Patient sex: F
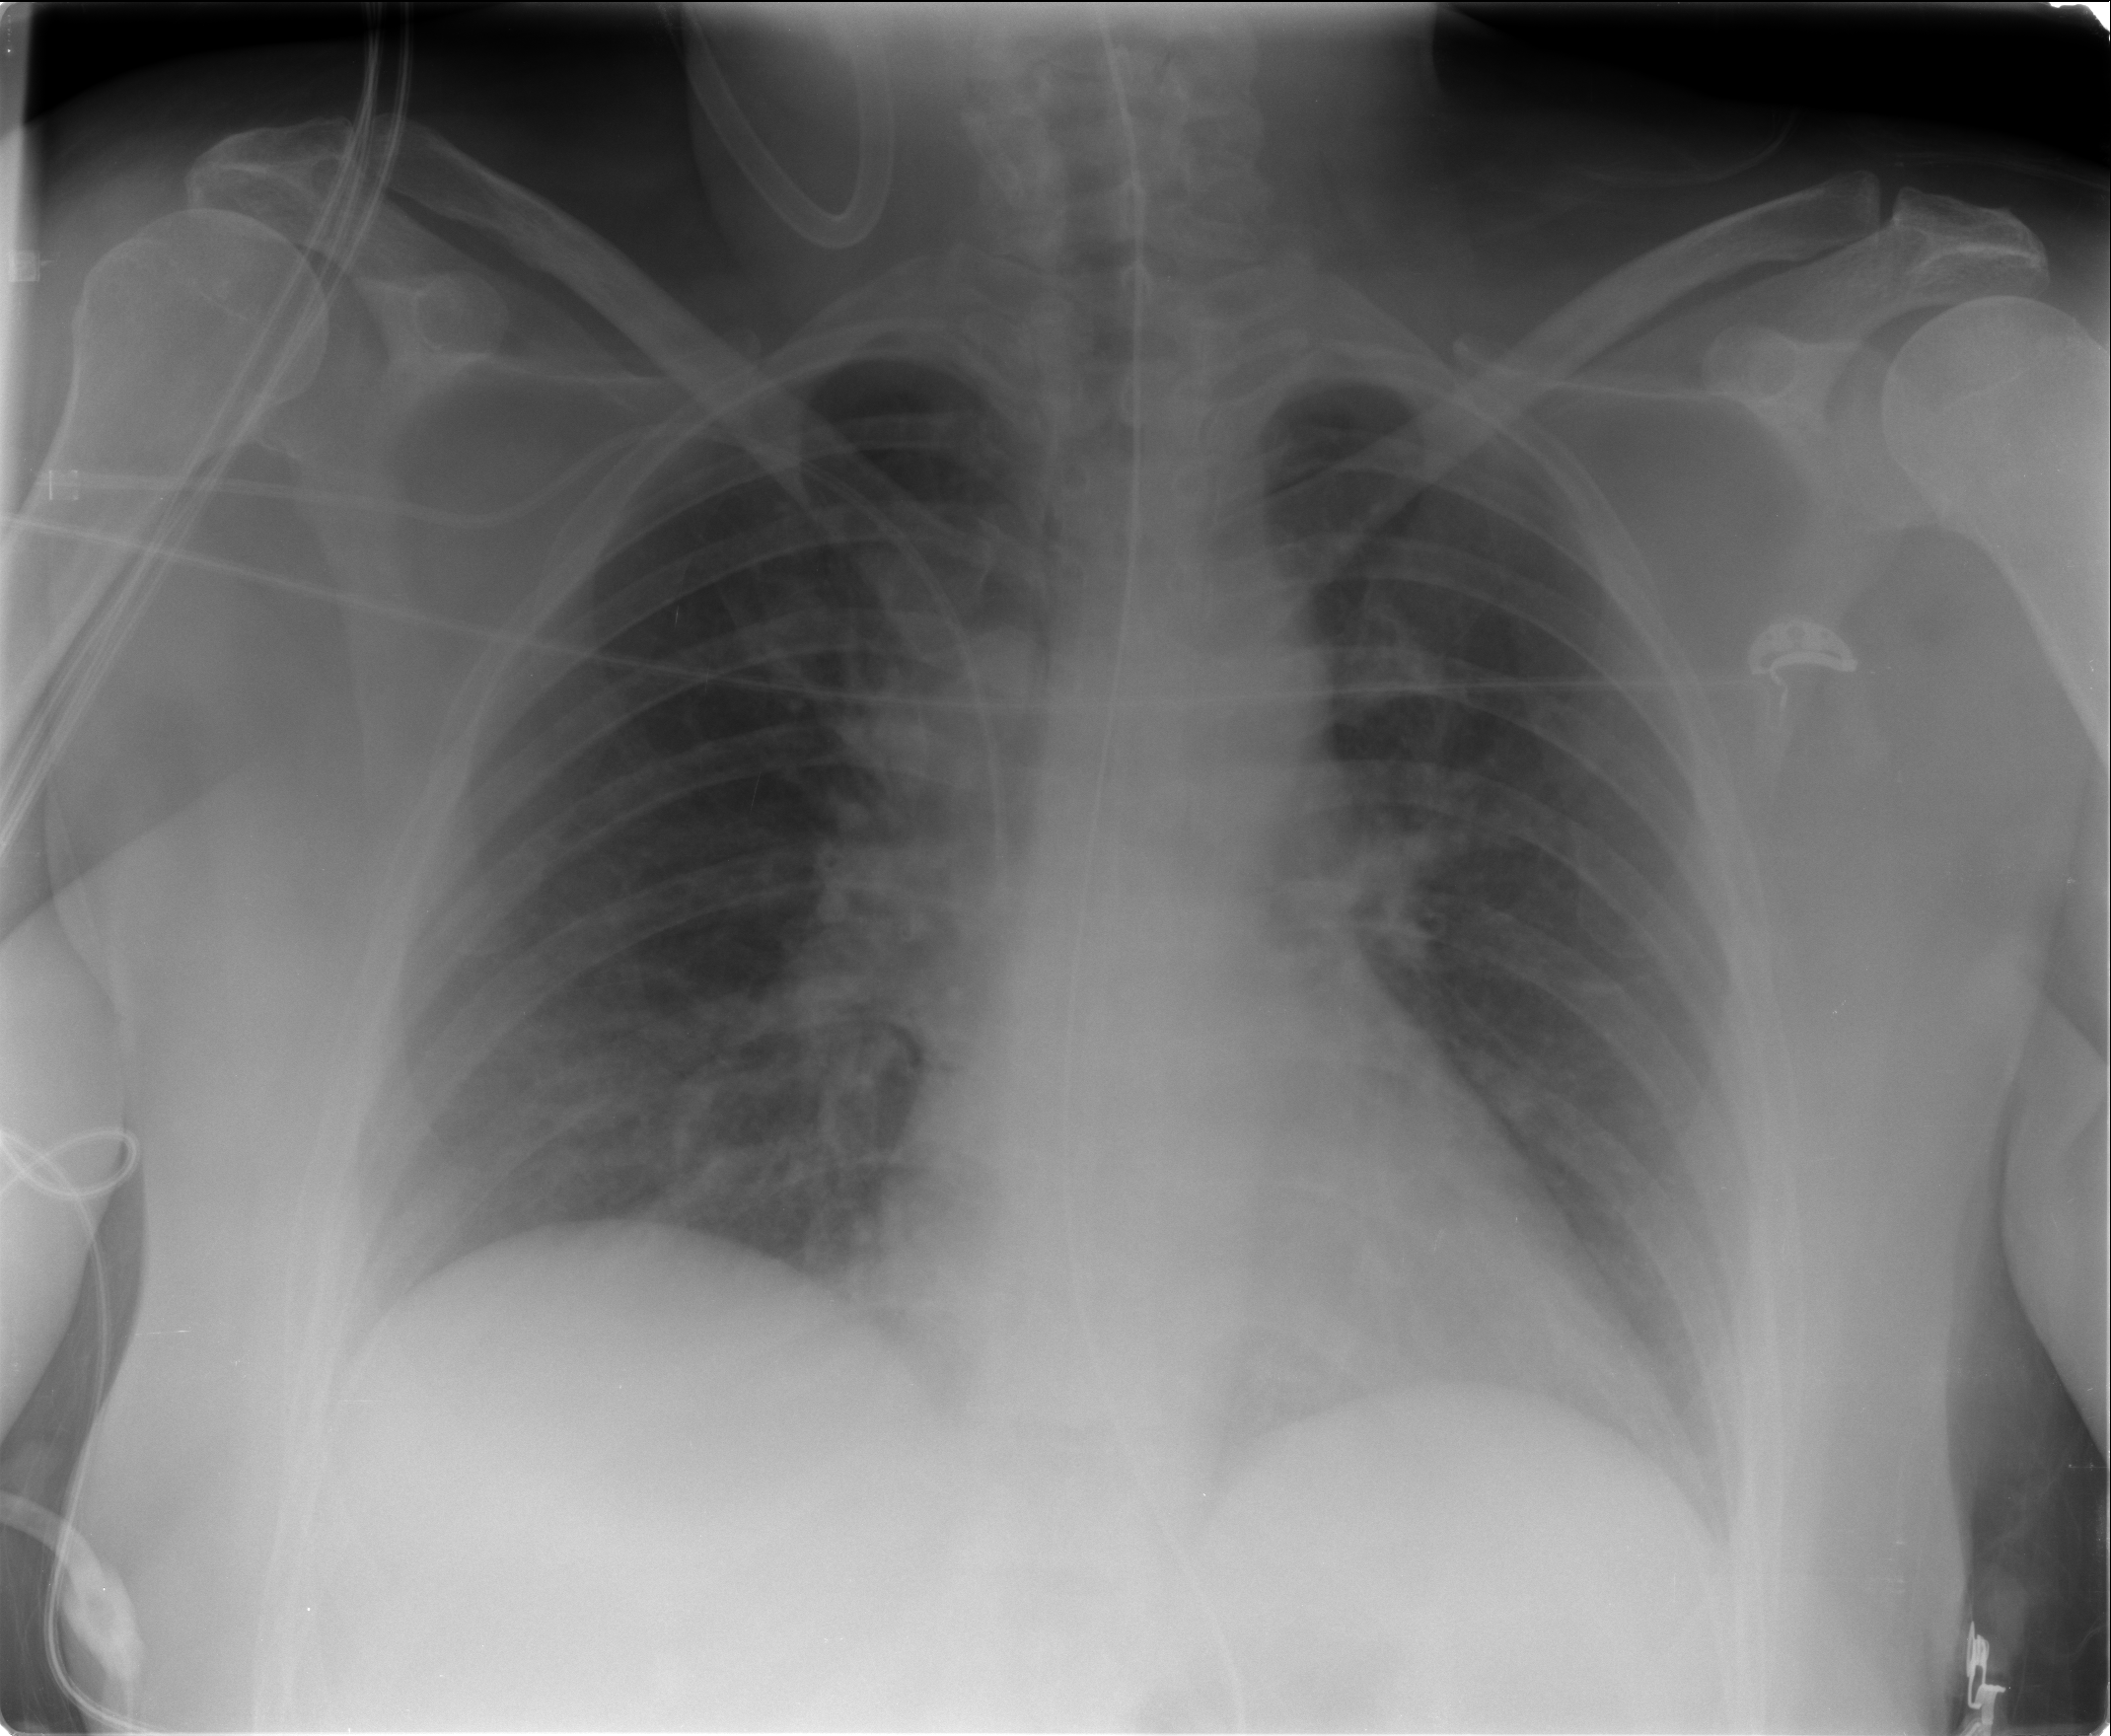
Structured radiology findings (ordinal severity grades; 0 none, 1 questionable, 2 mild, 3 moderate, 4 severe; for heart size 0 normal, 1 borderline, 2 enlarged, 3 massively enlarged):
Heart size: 0
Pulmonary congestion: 2
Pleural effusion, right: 0
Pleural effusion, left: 1
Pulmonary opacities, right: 0
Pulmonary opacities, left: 0
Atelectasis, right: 2
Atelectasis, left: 2